Chest X-ray. View position: PA
Patient age: 65
Patient sex: M
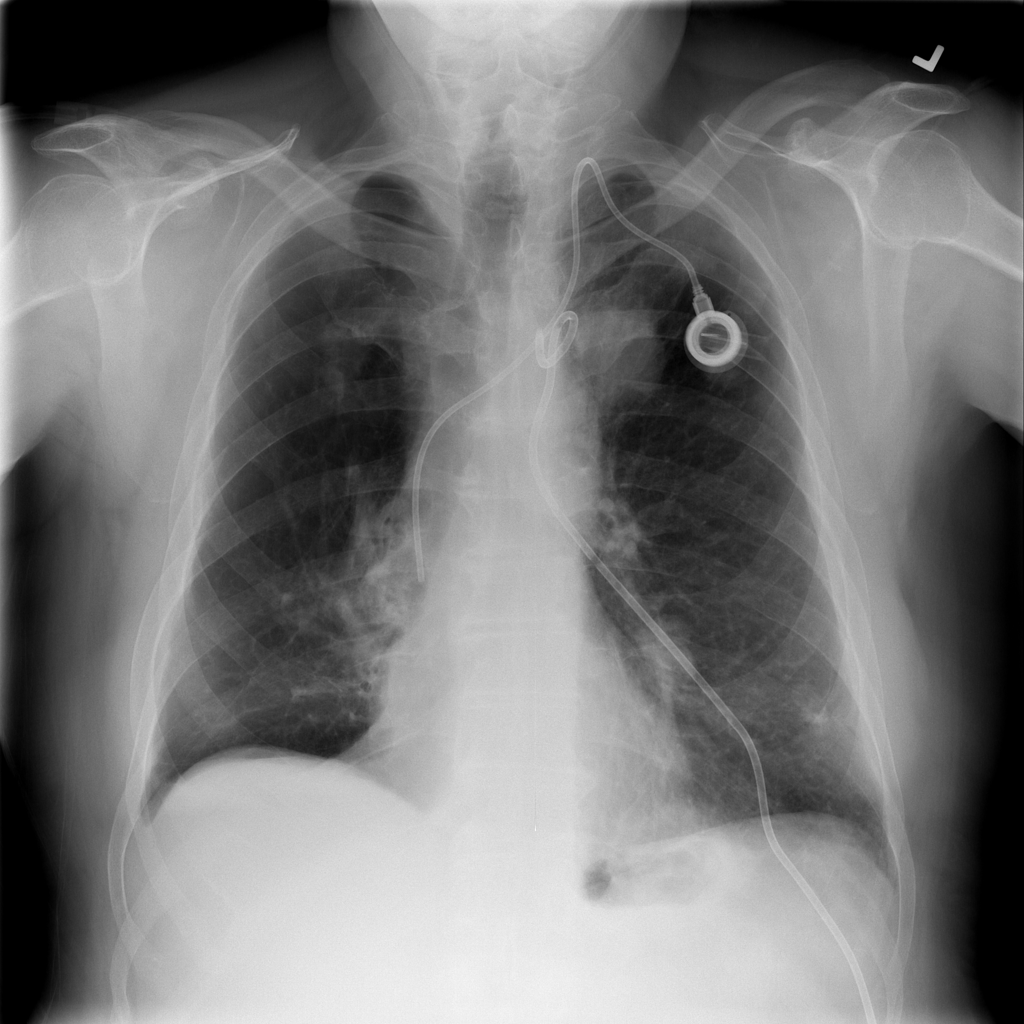
Finding: Pneumothorax